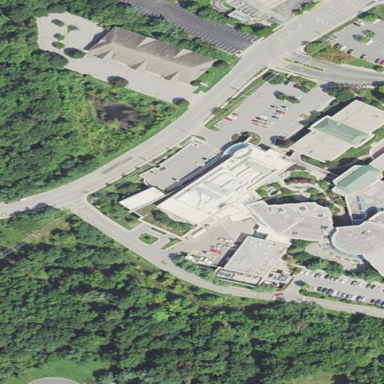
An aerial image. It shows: Hospital building.